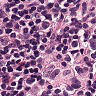
Metastatic tissue present: yes